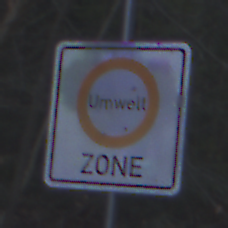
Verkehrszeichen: BeginnUmweltzone
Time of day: MorningAfternoon
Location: Outdoor (Nature)
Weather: Overcast
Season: Winter
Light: Natural